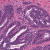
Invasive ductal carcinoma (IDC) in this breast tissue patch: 0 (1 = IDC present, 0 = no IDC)